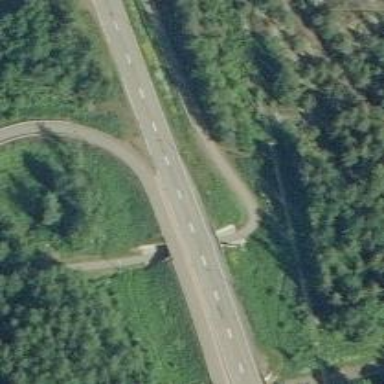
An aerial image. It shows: Bridge over cycleway.